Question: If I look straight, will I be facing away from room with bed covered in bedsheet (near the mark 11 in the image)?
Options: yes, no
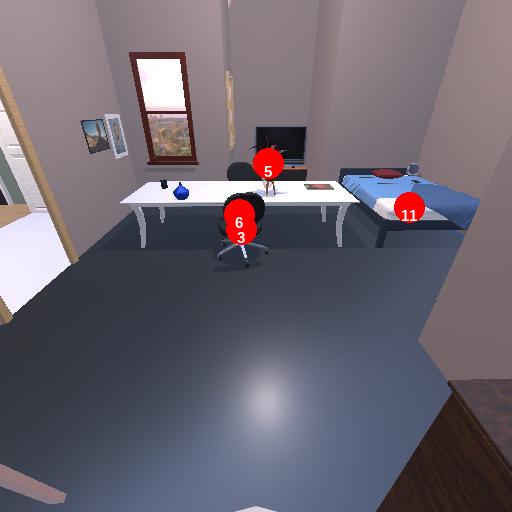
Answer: yes